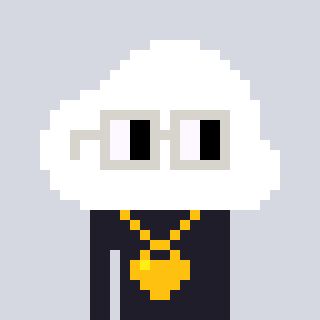
a pixel art character with square light gray glasses, a cloud-shaped head and a grayscale-colored body on a cool background